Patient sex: M
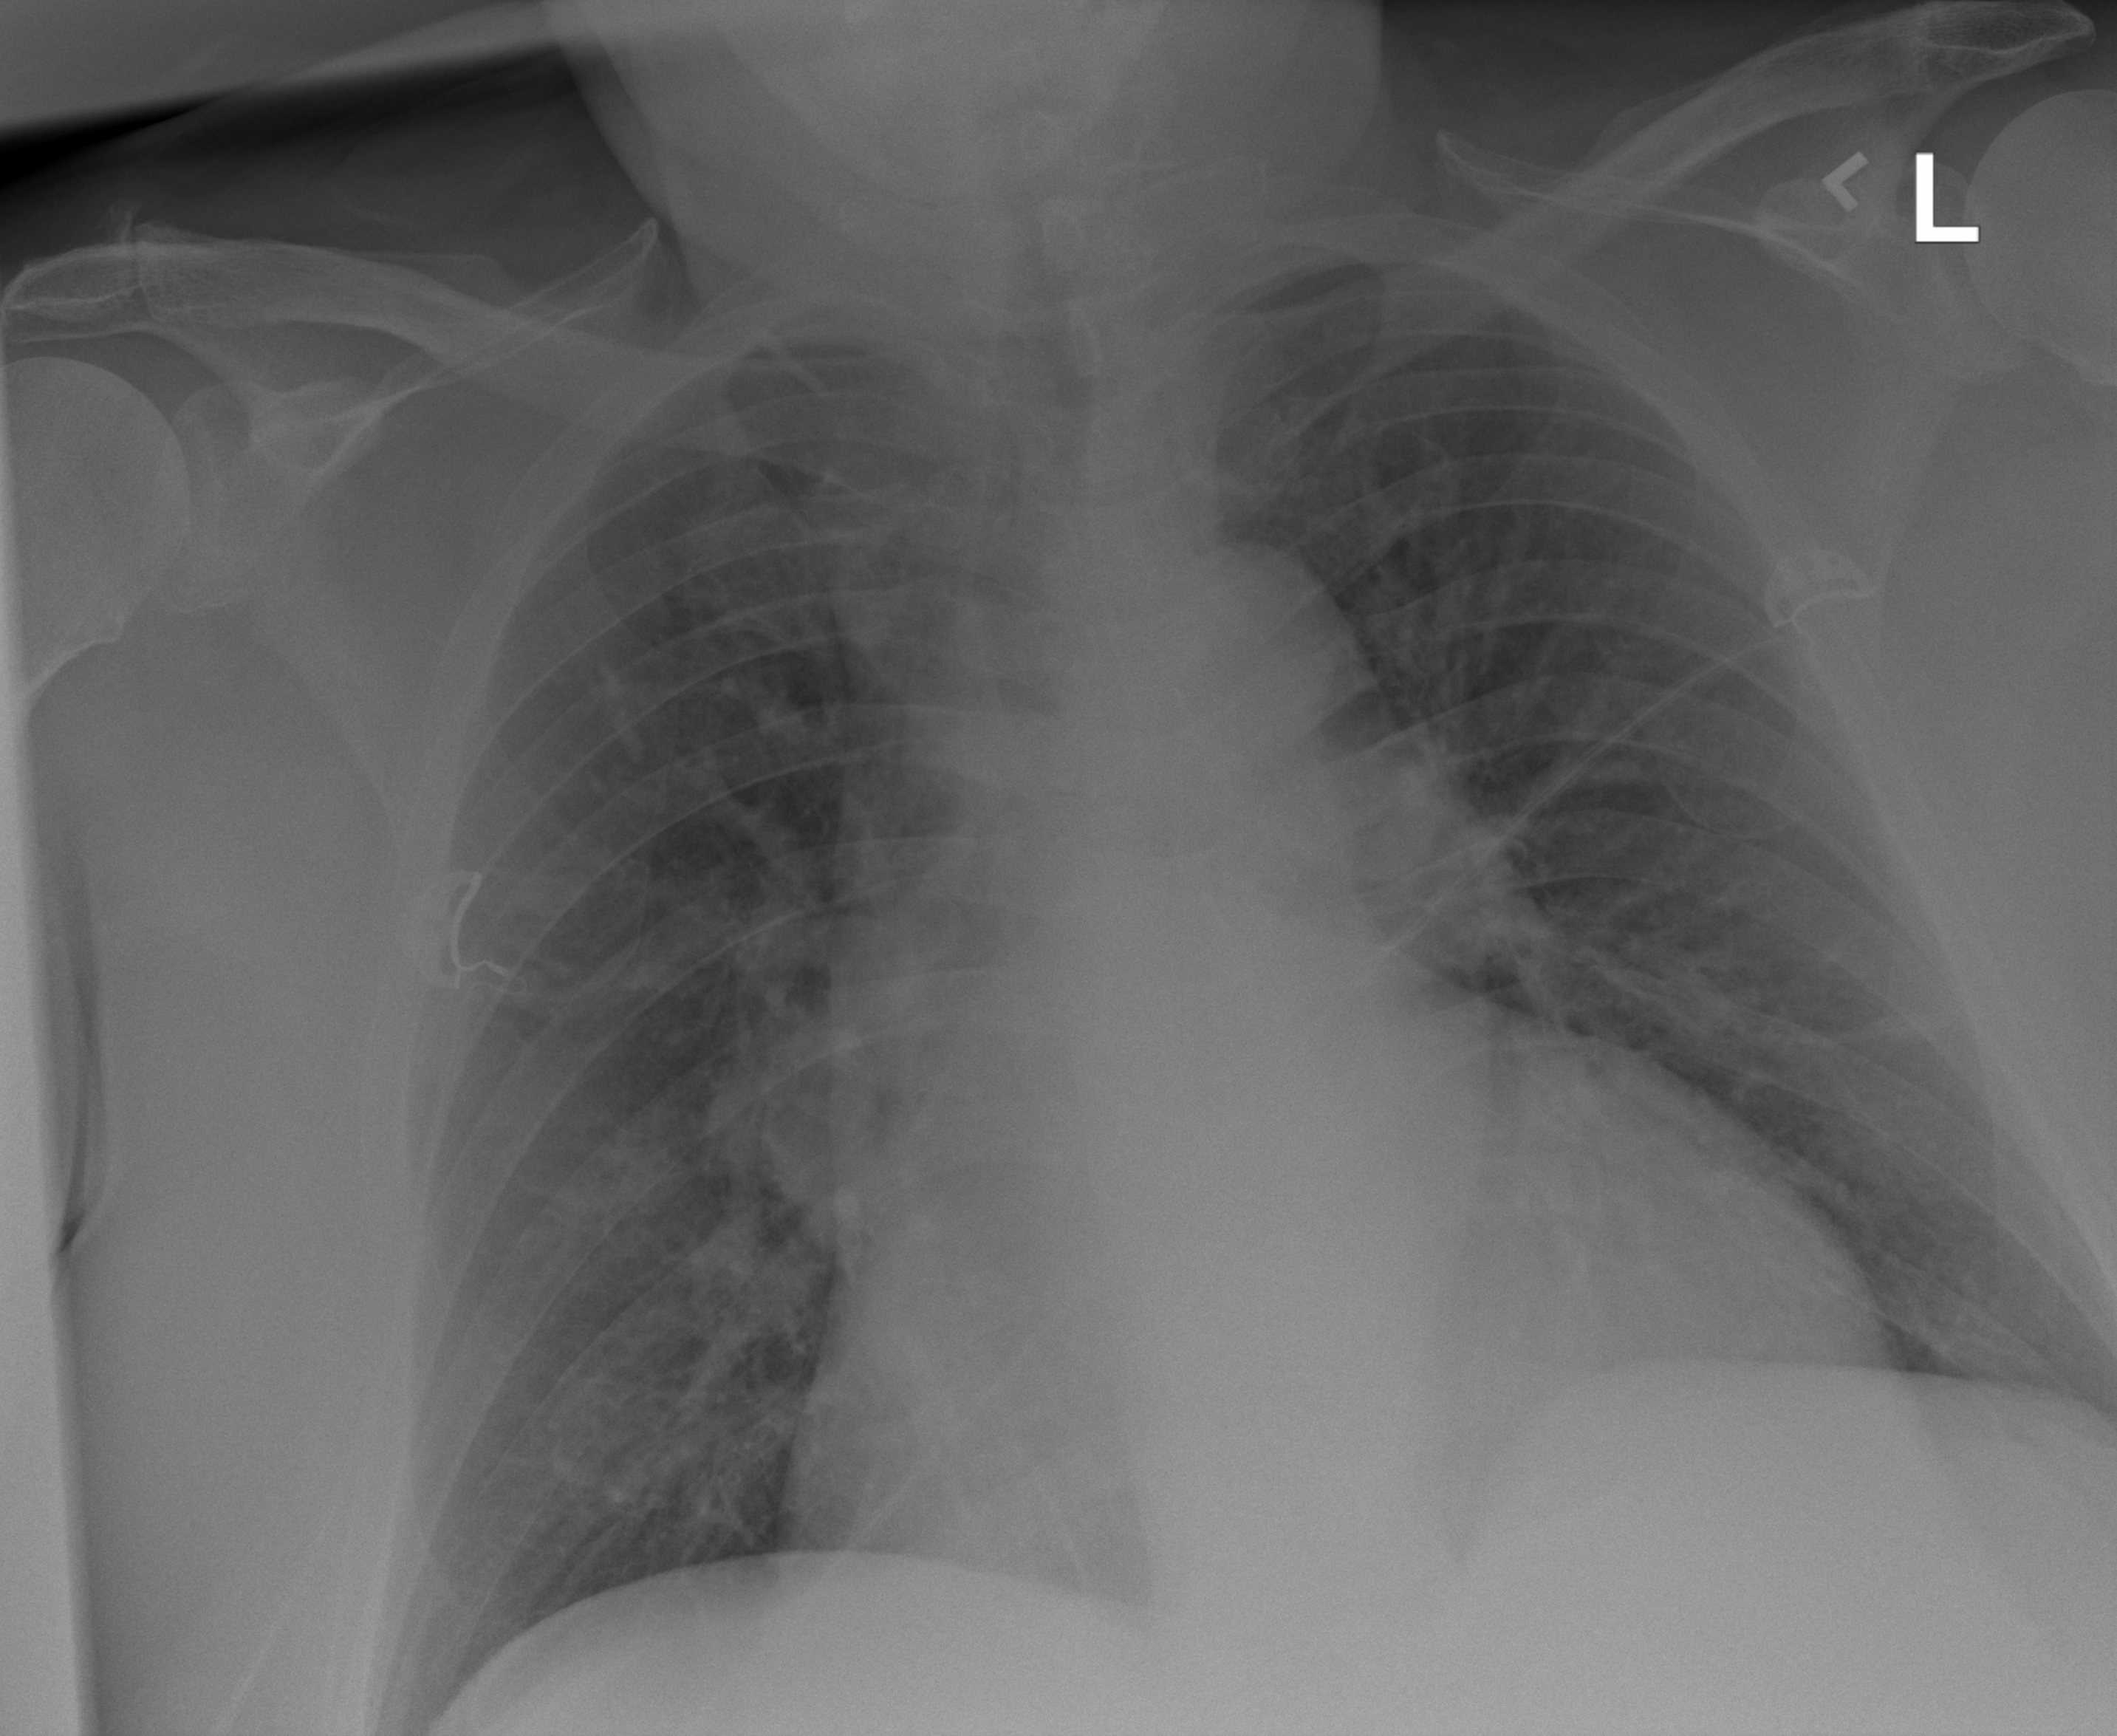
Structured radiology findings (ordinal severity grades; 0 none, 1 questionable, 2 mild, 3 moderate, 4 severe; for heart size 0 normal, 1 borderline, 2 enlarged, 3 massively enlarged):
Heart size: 2
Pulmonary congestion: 2
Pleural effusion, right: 0
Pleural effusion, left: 0
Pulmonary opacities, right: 1
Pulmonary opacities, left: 1
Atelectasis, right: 0
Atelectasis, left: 0